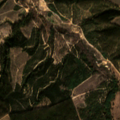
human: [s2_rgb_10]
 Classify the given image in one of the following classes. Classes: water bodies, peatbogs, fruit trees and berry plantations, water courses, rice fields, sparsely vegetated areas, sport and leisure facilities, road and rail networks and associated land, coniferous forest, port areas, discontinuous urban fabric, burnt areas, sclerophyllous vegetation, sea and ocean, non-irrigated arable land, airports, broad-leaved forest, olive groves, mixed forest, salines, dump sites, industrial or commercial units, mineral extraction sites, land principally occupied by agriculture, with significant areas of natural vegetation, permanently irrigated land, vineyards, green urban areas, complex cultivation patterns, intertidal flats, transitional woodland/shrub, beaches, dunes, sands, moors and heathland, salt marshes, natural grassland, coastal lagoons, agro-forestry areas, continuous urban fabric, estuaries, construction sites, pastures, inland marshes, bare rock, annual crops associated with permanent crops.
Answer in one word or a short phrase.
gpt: olive groves, broad-leaved forest, transitional woodland/shrub